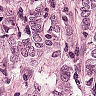
Metastatic tissue present: yes